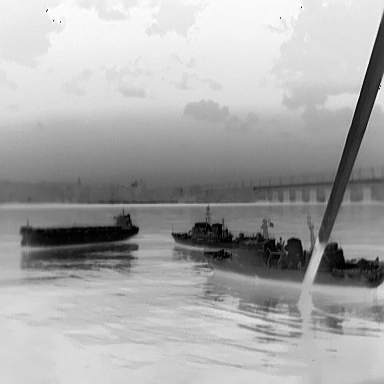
There is a liner in the infrared image.